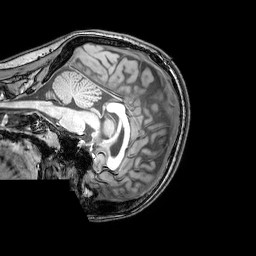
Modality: T1w
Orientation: sagittal
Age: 25
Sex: female
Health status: healthy
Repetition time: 0.081 s
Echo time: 0.037 s